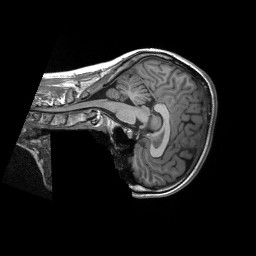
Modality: T1w
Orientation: sagittal
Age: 28
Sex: female
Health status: healthy
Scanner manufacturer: siemens
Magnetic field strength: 3 T
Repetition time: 2.3 s
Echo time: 0.00229 s